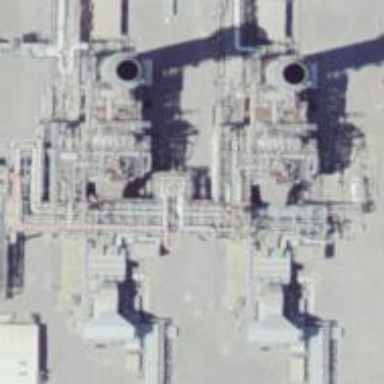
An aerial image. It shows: Gas turbine generator is in use.